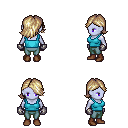
a pixel art fantasy rpg character, female body template, dark elf, purple skin, teal pirate shirt, teal pants, white blonde swoop hairstyle, metal gloves, brown shoes, four views (front, back, left, right), 2x2 character sprite sheet, small pixel art, hard edges, no anti-aliasing